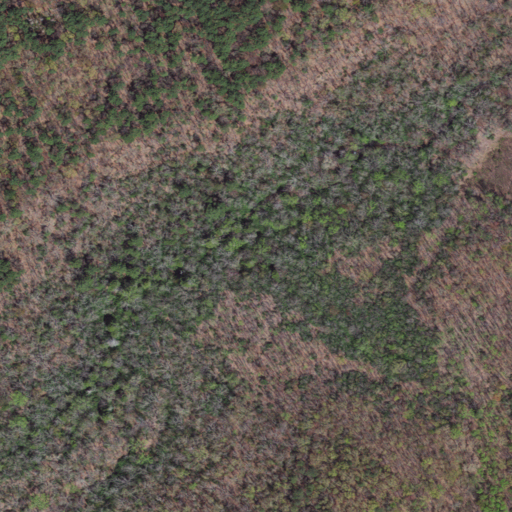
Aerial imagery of valley in Virginia named Porter Hollow containing mixed forest, deciduous forest, evergreen forest, and shrub